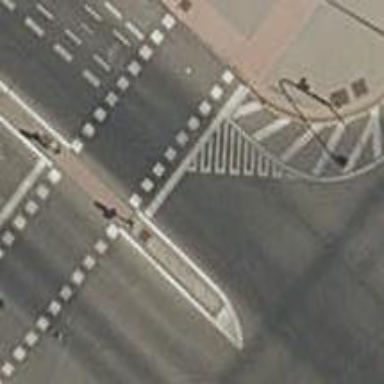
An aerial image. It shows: Zebra crossing with traffic signals.